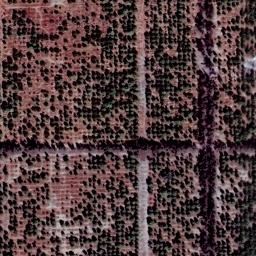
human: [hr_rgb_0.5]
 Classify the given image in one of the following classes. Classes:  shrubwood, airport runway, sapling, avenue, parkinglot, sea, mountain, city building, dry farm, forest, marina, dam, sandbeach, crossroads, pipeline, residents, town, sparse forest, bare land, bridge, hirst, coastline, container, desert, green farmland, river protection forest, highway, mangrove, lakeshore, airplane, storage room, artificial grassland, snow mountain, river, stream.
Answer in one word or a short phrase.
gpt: dry farm